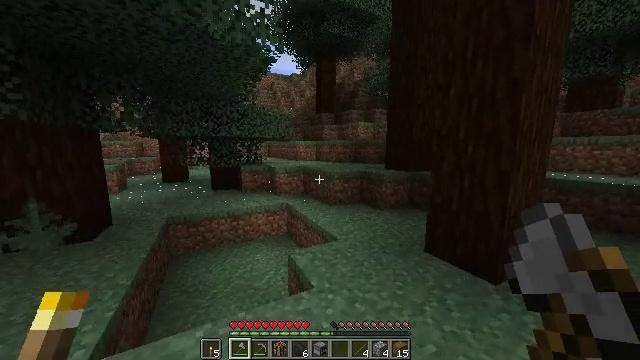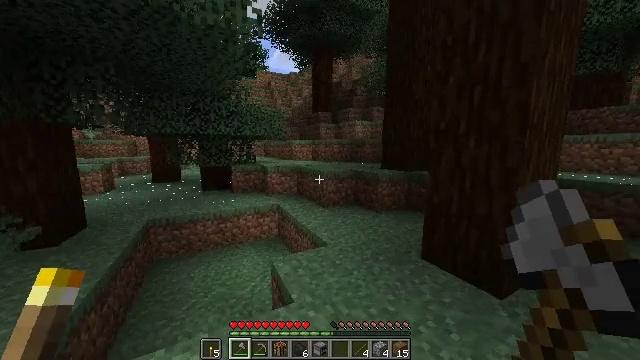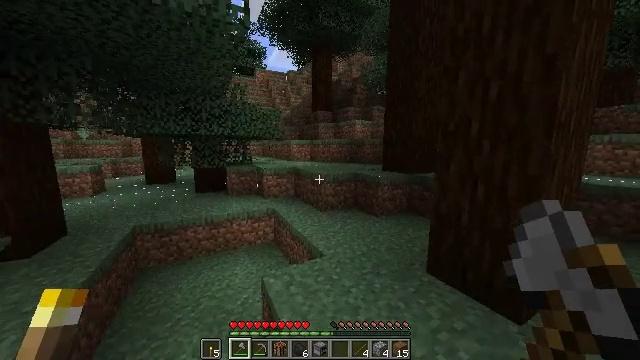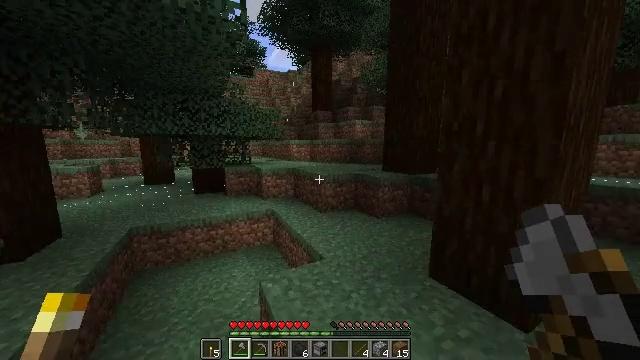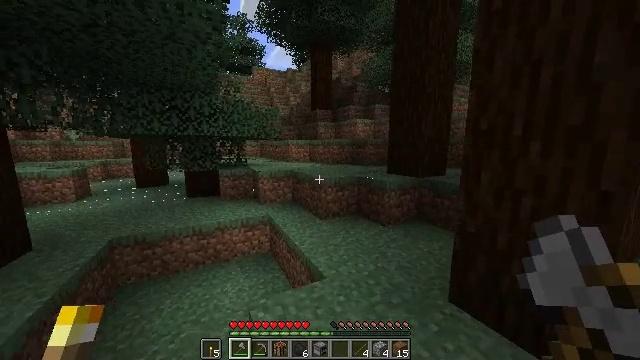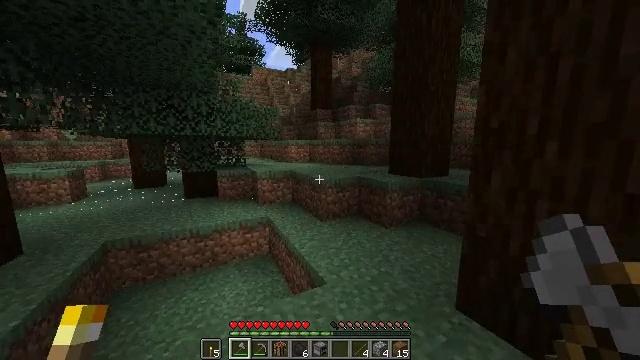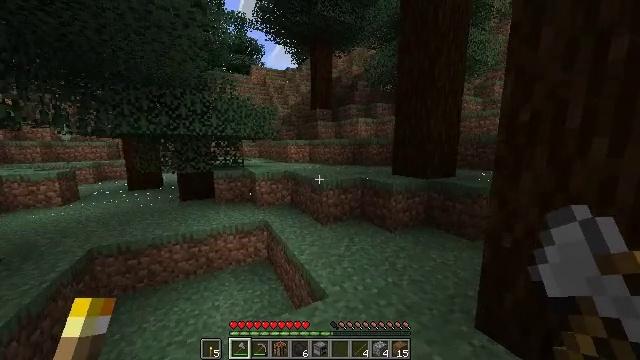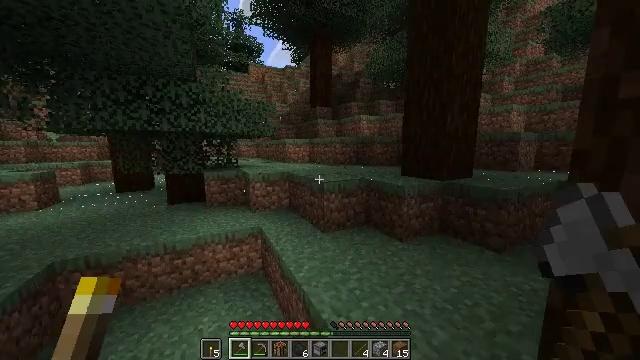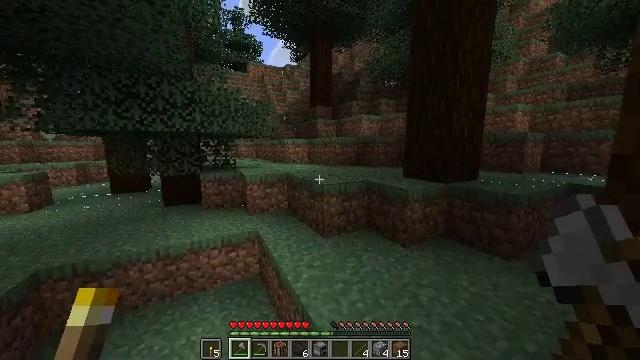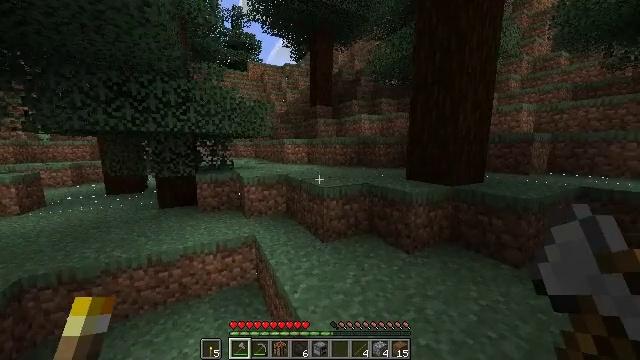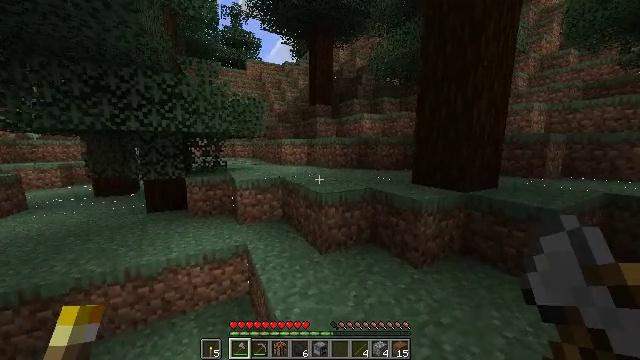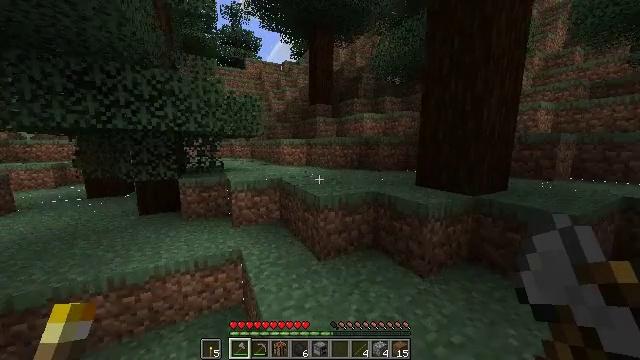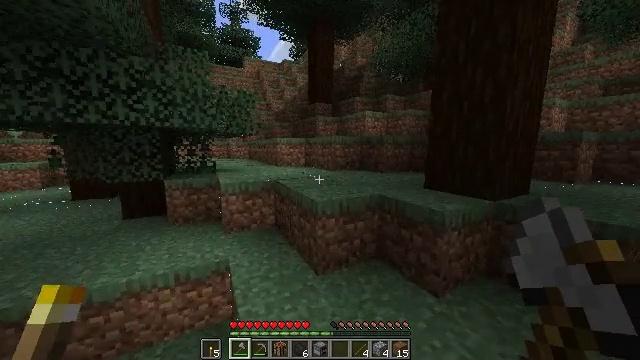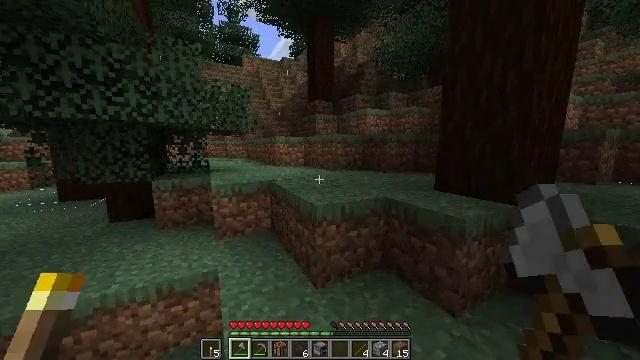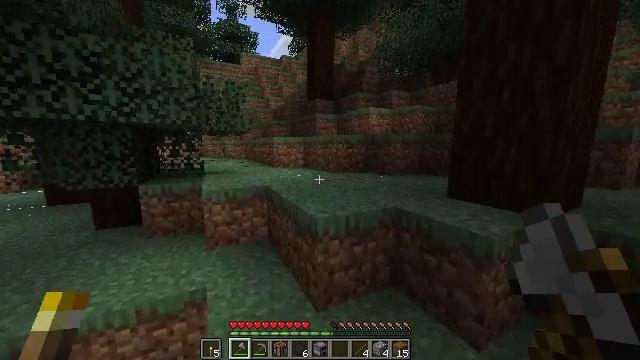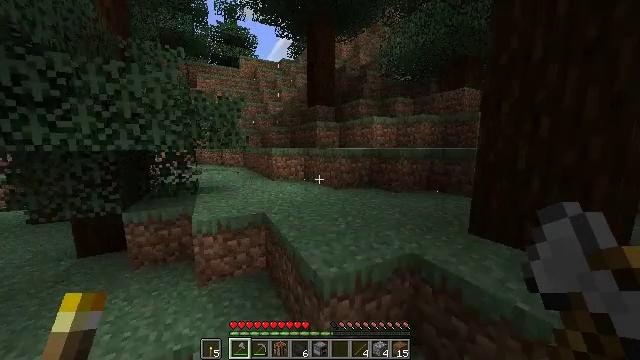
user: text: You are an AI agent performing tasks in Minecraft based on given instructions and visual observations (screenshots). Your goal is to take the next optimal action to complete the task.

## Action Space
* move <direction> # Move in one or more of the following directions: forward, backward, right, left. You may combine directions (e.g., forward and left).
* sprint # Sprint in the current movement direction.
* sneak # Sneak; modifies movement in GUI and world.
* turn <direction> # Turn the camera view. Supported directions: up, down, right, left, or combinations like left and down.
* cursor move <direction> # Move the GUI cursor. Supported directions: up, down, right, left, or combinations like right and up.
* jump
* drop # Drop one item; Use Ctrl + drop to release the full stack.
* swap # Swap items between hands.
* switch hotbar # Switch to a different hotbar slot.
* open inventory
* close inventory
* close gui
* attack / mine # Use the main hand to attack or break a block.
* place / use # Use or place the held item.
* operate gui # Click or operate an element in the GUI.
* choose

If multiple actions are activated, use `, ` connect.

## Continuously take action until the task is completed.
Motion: motion action
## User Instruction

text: Combat the chicken.
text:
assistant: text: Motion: move forward, sprint
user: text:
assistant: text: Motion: move forward, sprint
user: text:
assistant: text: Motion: move forward, sprint
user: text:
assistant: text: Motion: move forward, sprint
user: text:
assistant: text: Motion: move forward, sprint
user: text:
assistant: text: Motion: move forward, sprint
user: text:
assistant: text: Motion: move forward, sprint
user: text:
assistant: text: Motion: move forward, sprint
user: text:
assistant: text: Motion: move forward, sprint
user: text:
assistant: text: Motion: move forward, sprint
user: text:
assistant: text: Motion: move forward, sprint
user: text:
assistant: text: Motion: move forward, sprint
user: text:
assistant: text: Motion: move forward, sprint
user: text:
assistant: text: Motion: move forward, sprint
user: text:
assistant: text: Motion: move forward, sprint, jump
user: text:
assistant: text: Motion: move forward, sprint, jump
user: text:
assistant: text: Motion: move forward, sprint, jump
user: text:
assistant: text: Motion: move forward, sprint, jump
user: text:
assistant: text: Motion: move forward, sprint, turn left and up
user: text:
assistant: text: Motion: move forward, sprint
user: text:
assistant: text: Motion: move forward, sprint, turn left
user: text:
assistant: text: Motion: move forward, sprint, turn left
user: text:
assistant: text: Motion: move forward, sprint, turn left
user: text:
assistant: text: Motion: move forward, sprint, turn left
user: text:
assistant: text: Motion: move forward, sprint, turn left
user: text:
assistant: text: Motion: move forward, sprint, turn left
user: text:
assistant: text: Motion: move forward, sprint
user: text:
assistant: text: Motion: move forward, sprint
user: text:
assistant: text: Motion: move forward, sprint
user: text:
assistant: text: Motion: move forward, sprint